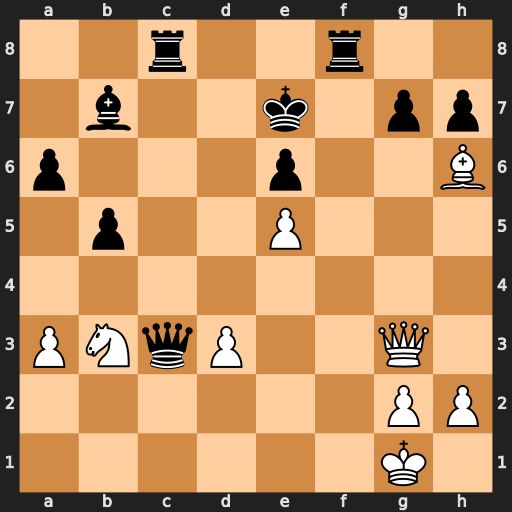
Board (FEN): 2r2r2/1b2k1pp/p3p2B/1p2P3/8/PNqP2Q1/6PP/6K1
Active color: w
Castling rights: -
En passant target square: -
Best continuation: Qxg7+ Rf7 Bg5+ Ke8 Qg8+ Kd7 Qxf7+ Kc6 Qxe6+ Kc7 Qd6#